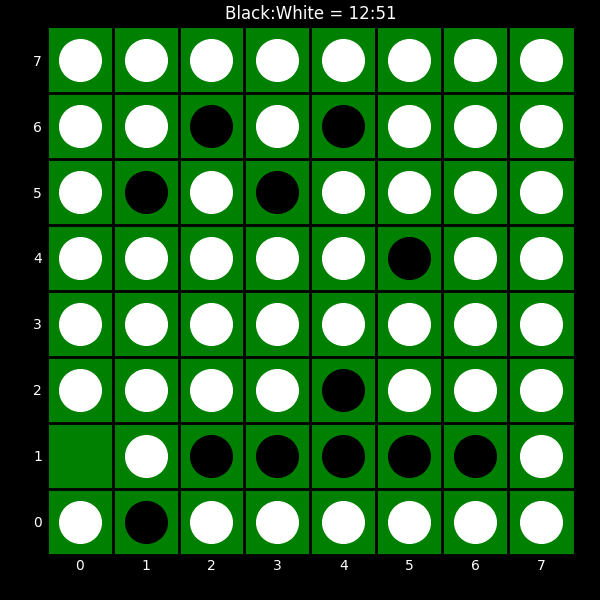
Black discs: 12
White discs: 51